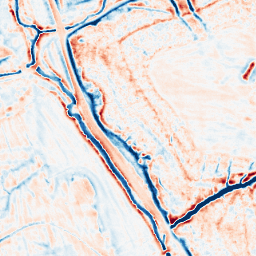
Category: edge_preserving
Decomposition family: bilateral
Decomposition parameters: d: 15
sigma_color: 25
sigma_space: 50
Upsampling method: sinc_blackman
Upsampling parameters: scale: 2
kernel_size: 4
Upsampling scale: 2